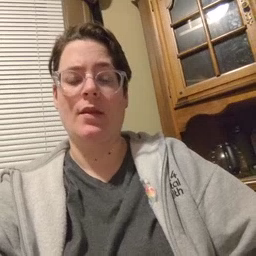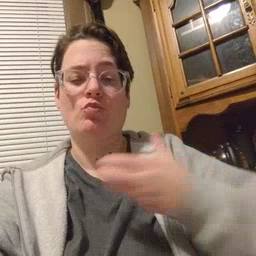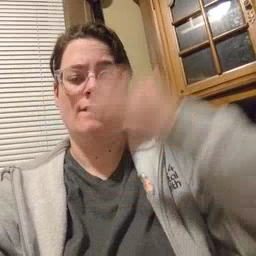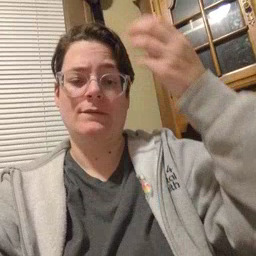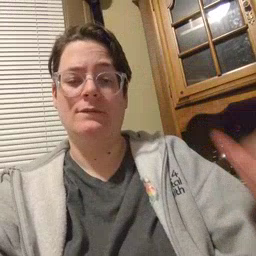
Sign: giraffe